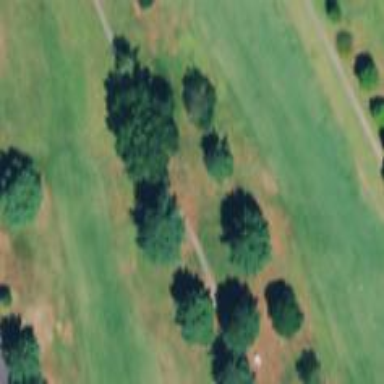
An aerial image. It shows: Golf fairway in the image.